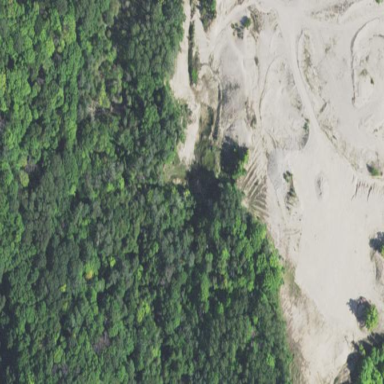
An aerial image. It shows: Quarry area.